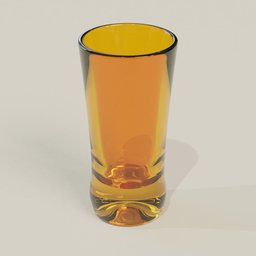
Label: tools